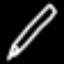
Label: pencil